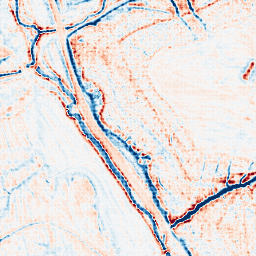
Category: edge_preserving
Decomposition family: anisotropic_diffusion
Decomposition parameters: iterations: 20
kappa: 100
gamma: 0.15
Upsampling method: sinc_hamming
Upsampling parameters: scale: 4
kernel_size: 4
Upsampling scale: 4